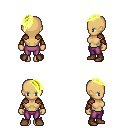
a pixel art fantasy rpg character, female body template, human, tanned skin, leather shoulder armor, magenta pants, gold long mohawk hairstyle, leather bracers, brown shoes, four views (front, back, left, right), 2x2 character sprite sheet, small pixel art, hard edges, no anti-aliasing